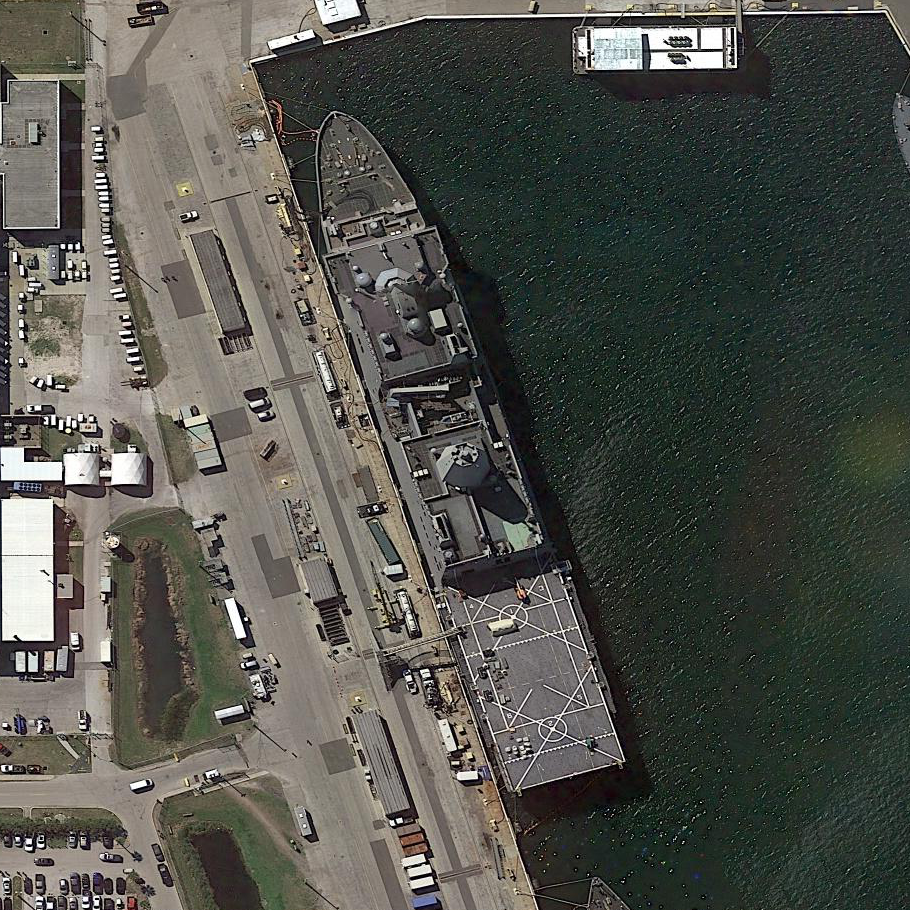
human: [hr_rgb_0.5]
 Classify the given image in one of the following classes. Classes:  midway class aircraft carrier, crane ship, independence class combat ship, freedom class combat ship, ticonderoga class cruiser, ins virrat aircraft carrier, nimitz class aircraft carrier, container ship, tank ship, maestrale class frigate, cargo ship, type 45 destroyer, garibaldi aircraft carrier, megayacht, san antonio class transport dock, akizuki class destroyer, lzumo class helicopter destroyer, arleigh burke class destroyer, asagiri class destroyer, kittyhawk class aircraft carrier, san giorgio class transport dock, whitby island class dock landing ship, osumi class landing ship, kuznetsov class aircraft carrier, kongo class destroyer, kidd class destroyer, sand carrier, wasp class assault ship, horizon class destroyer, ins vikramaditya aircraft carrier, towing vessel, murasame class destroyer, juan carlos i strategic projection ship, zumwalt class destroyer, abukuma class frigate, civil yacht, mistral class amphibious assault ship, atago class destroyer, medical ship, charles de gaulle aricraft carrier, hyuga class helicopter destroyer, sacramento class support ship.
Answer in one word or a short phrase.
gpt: San Antonio class transport dock